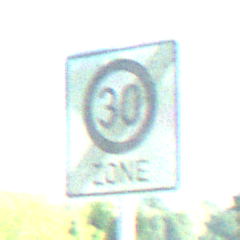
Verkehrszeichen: EndeZone30
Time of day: MorningAfternoon
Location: Outdoor (Nature)
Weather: Clear
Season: NotSpecified
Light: Natural